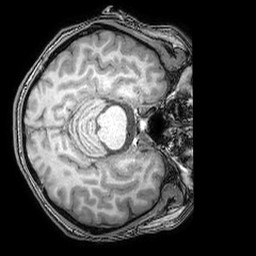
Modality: T1w
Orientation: axial
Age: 19
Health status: ill
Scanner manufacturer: philips
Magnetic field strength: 3 T
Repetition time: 0.007 s
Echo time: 0.0035 s